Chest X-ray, AP view. Patient: 56 years old, sex F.
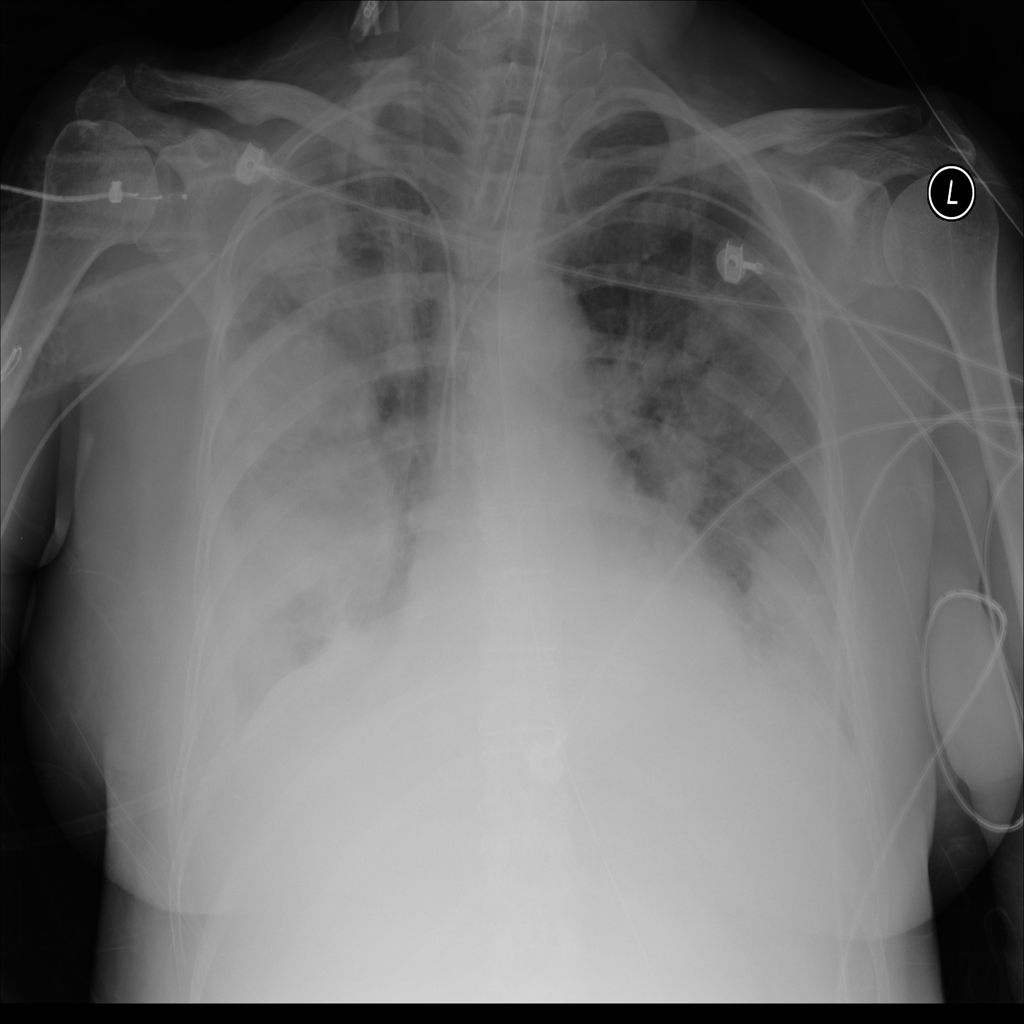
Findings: Mass